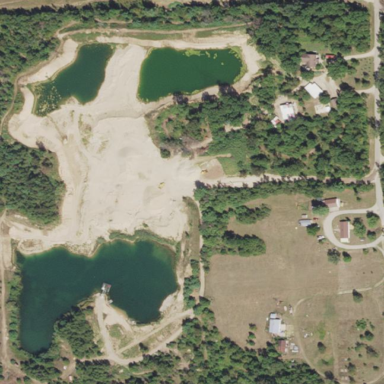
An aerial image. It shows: Quarry area.